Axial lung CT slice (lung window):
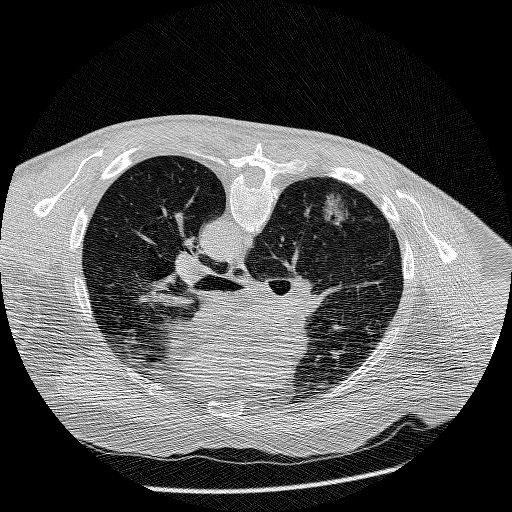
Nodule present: yes
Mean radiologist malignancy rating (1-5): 4.75